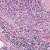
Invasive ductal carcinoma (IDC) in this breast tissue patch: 1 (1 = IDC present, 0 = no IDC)